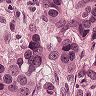
Metastatic tissue present: yes